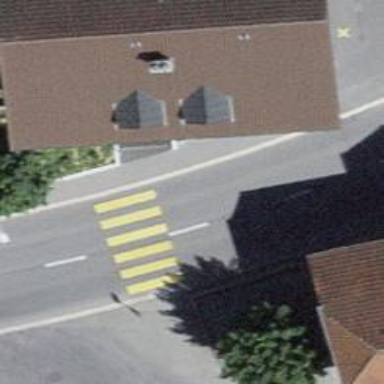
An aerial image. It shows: Marked crossing on the road.